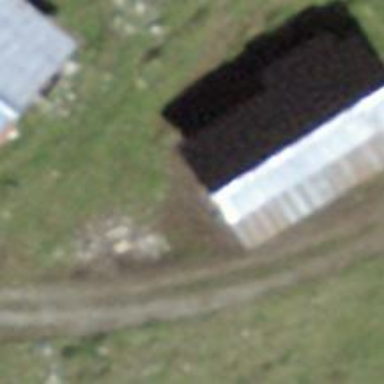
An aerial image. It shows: Farm auxiliary building.